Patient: sex F, age 59
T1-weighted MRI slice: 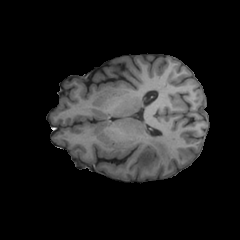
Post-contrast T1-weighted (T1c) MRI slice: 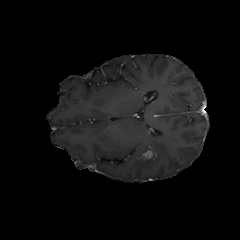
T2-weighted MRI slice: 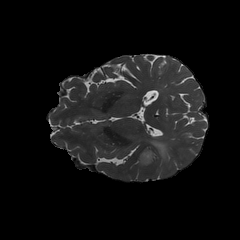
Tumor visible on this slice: yes
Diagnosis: Glioblastoma, IDH-wildtype
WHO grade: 4